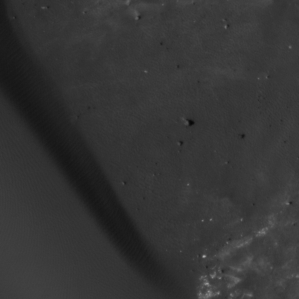
Label: non_frost